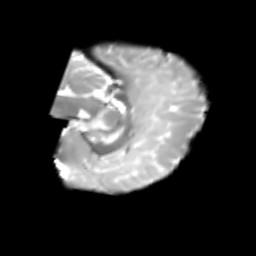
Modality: T2w
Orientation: sagittal
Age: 6
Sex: male
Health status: healthy